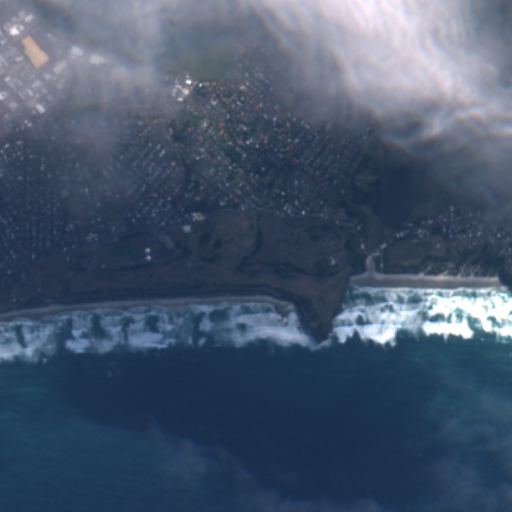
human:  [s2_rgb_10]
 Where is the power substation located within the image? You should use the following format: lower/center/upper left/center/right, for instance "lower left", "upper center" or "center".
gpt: The power substation is located in the upper left of the image.
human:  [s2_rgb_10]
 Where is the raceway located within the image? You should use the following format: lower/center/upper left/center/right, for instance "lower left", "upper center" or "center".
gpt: The raceway is located in the center right of the image.
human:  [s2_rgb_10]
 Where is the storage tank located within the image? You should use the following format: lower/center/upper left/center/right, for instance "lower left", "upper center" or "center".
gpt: The storage tank is located in the center left of the image.
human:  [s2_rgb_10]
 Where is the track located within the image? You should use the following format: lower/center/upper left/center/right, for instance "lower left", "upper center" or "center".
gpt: The track is located in the center left of the image.
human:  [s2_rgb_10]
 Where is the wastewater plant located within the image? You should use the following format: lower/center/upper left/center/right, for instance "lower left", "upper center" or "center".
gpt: The wastewater plant is located in the center left of the image.
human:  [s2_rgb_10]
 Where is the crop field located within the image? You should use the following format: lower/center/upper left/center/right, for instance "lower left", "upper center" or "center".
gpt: There is no crop field in the image.